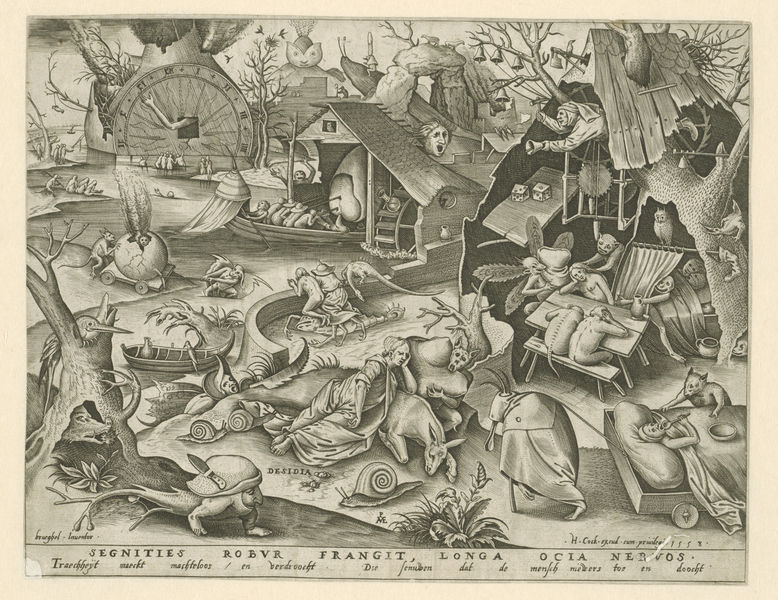
Titel: Luiheid
Künstler: Pieter van der Heyden
Standort: Amsterdam
Institution: Rijksmuseum
Schlagwörter: baum, vogel, menschen, frau, grau, schwarz, tisch, haus, tier, tiere, schüssel, tod, trauer, holland, boot, esel, affe, chaos, schiff, bank, rad, unglück, löffel, uhr, bett, druck, stich, text, strafe, bleistift, würfel, kaputt, albtraum, fegefeuer, hölle, teufel, mittelalter, fabelwesen, schnecke, zeit, wildschwein, rabe, eule, mythen, brueghel, latein, ratte, qualen, bestrafung, pieter, ei